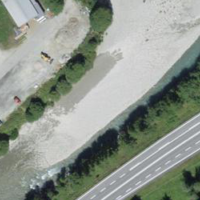
EUNIS habitat code: 15
Species observed at this site:
Sphaerophoria scripta